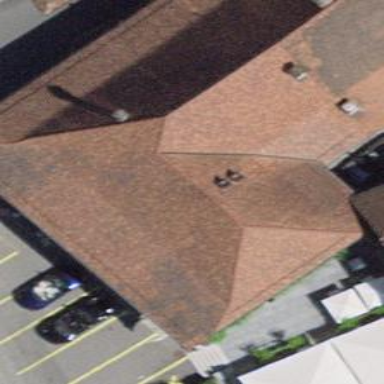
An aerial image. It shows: Restaurant.